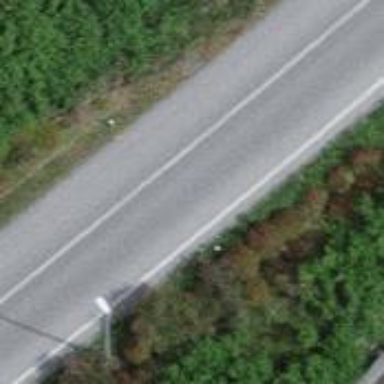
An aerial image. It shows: Trunk link road with asphalt surface.